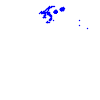
Particle: pion